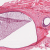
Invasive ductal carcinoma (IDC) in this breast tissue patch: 0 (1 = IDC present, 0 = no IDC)